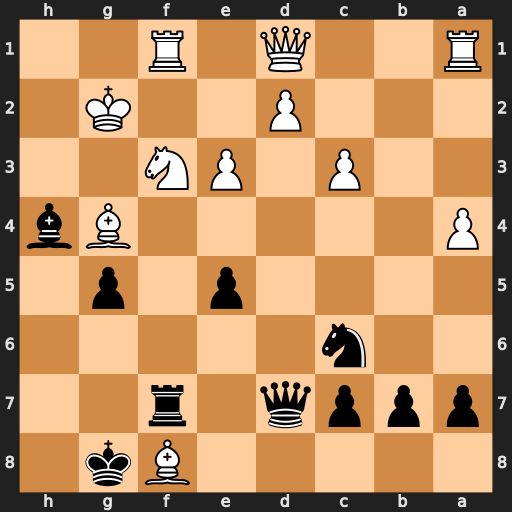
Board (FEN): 5Bk1/pppq1r2/2n5/4p1p1/P5Bb/2P1PN2/3P2K1/R2Q1R2
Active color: b
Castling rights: -
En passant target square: -
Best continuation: Qxg4+ Kh1 Bg3 Nh2 Qe4+